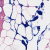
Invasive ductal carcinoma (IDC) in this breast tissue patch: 0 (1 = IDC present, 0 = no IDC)